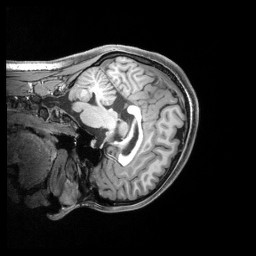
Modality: T1w
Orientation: sagittal
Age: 19
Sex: female
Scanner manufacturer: siemens
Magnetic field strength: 3 T
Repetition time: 2.4 s
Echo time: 0.00219 s